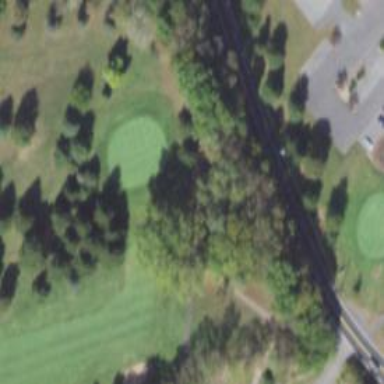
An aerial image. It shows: Service road used as golf cart path.